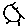
Label: sun